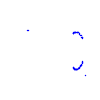
Particle: proton